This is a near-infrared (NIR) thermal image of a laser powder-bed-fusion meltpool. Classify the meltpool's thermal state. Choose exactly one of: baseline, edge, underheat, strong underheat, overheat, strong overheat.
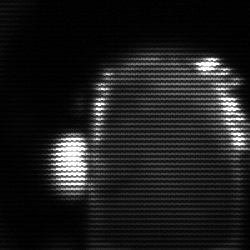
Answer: baseline